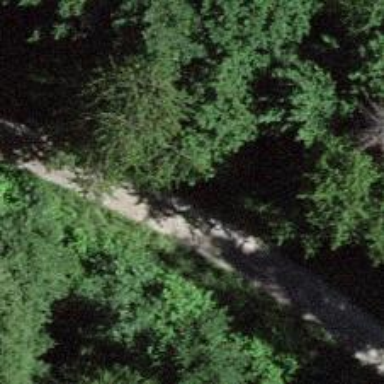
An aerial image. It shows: Track with fine gravel surface. The track type is grade 2.